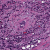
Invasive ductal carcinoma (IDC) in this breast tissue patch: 1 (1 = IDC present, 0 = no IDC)